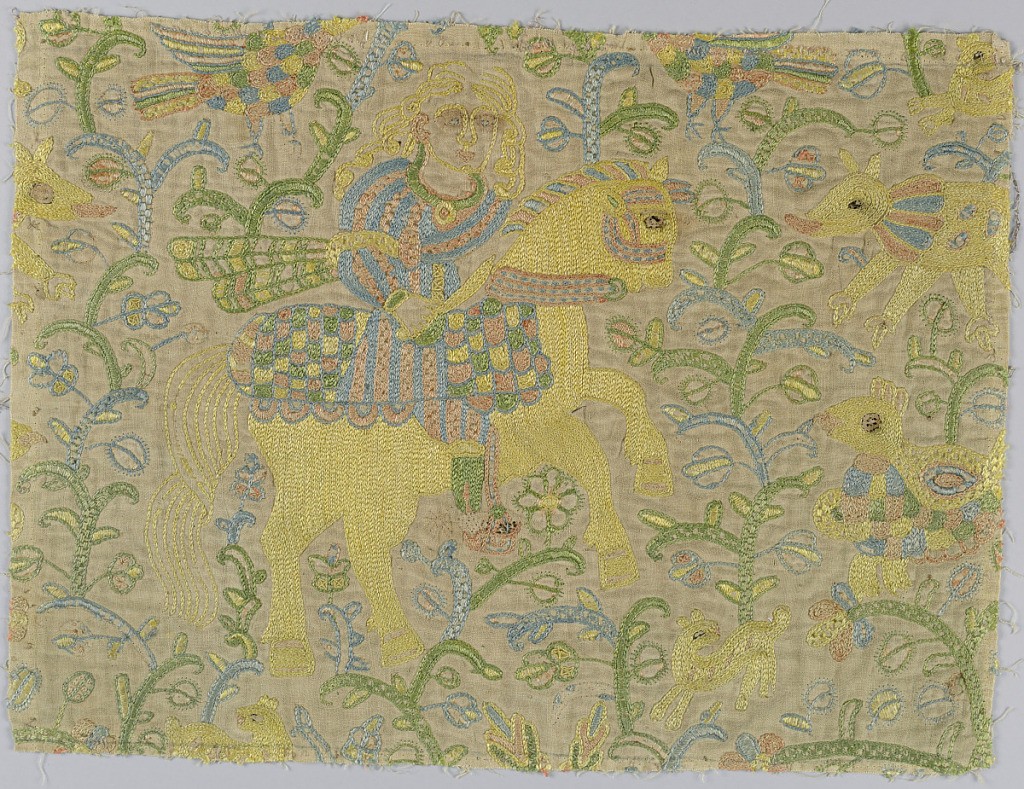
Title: Fragments
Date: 17th century
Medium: silk on linen Technique: embroidered on plain weave
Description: Mughal-style fragments of embroidered silk on linen. Design shows man with dagger on horseback surrounded by plants and animals.